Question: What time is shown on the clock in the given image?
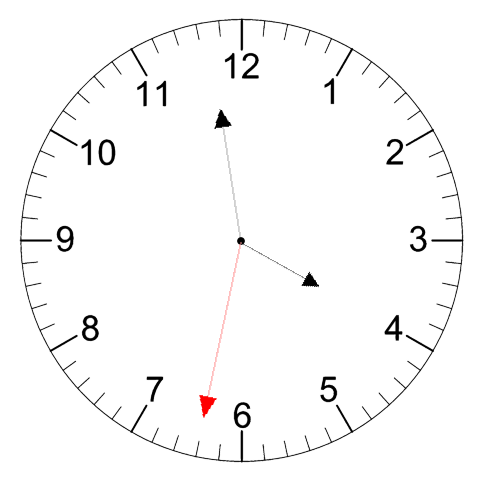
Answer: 03:58:32